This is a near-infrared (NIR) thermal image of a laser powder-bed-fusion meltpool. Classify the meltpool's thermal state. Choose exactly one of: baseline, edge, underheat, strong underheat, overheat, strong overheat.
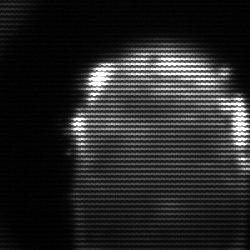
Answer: baseline